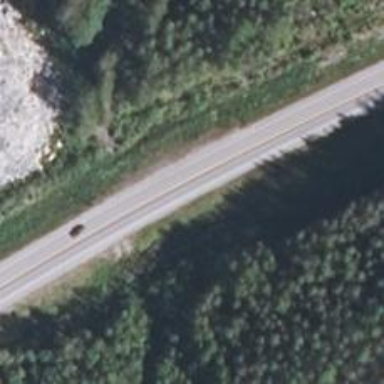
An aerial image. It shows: Abandoned road.